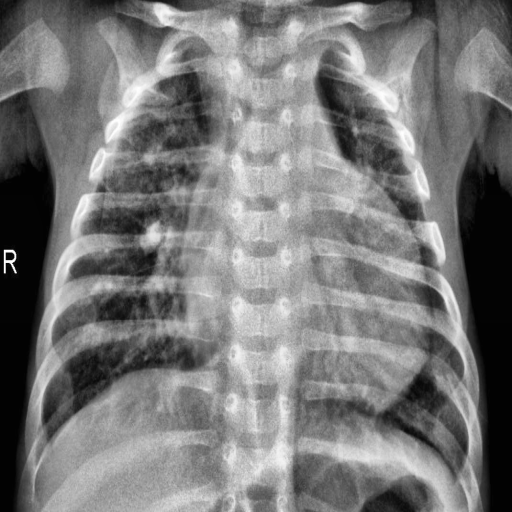
Finding: PNEUMONIA